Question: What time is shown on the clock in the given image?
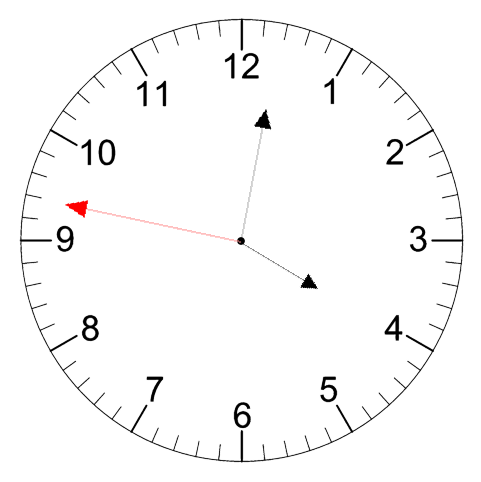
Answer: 04:01:47